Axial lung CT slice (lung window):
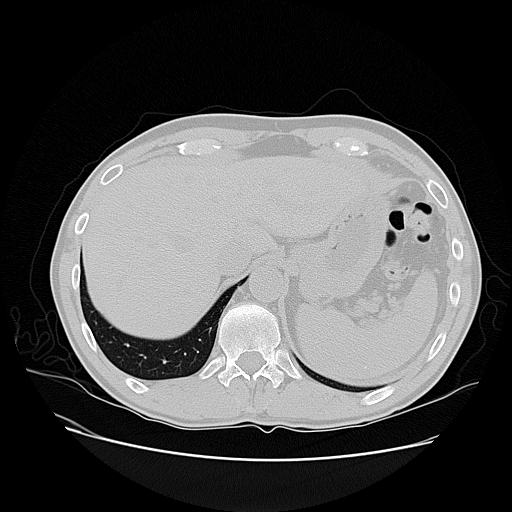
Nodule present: no